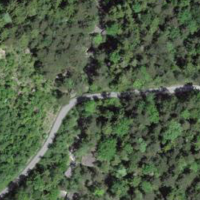
EUNIS habitat code: 43
Species observed at this site:
Neottia ovata